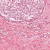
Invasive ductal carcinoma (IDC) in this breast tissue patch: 0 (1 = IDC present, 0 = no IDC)